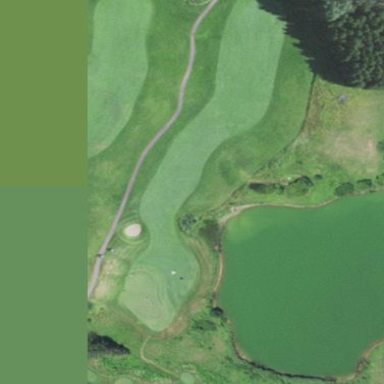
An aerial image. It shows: Grassy area designated as golf fairway.